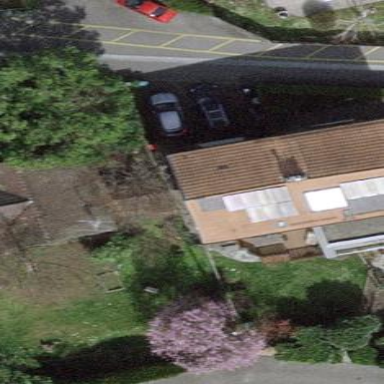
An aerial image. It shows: Garden surrounded by fence.